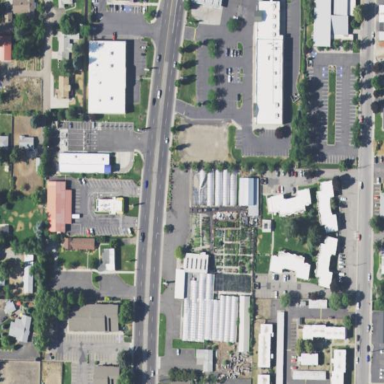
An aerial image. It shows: Plant nursery.